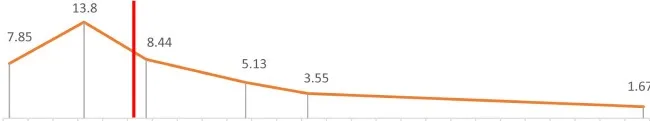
Dynamic changes of serum tumor marker levels before and after surgery. (A-C) The serum concentrations of CA19-9, CEA, and CA125 dropped quickly after laparoscopic total splenectomy until reaching the normal range 3 months later.
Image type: electrography (eeg)